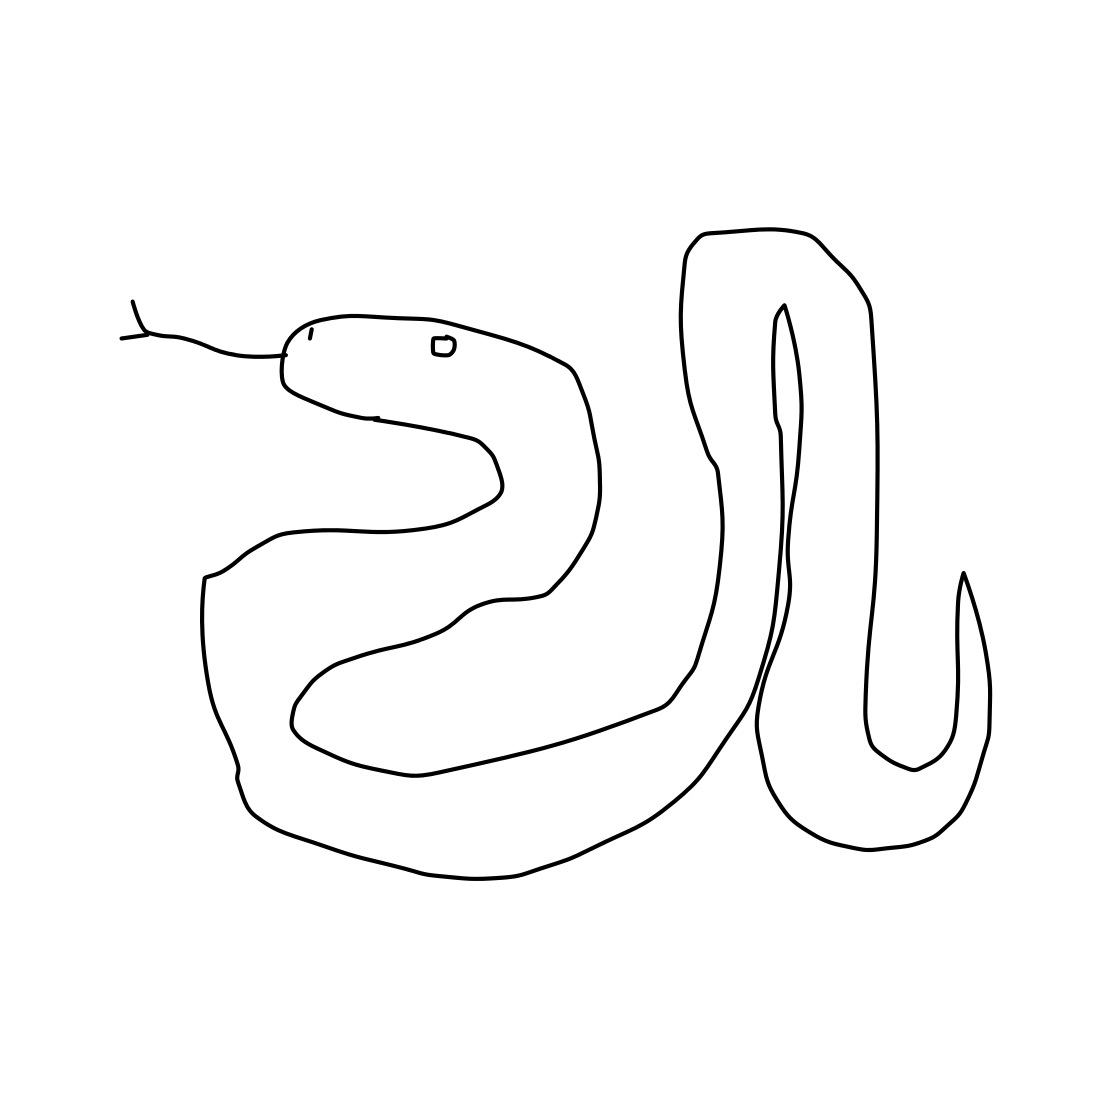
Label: snake